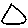
Label: triangle